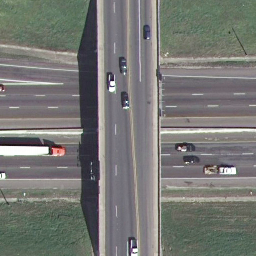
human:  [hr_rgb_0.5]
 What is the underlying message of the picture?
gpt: overpass